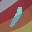
Label: 1